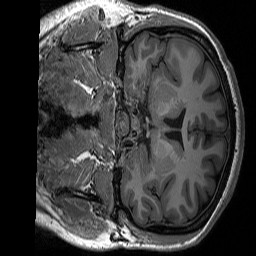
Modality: T1w
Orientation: coronal
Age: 23
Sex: male
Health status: healthy
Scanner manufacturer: siemens
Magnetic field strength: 3 T
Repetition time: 2.3 s
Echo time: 0.00298 s